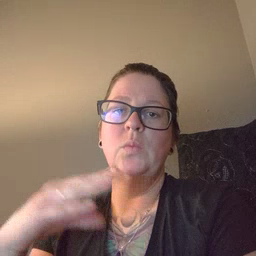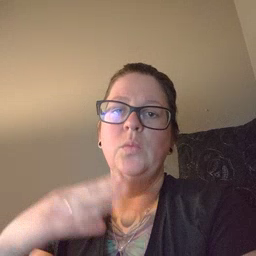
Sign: story